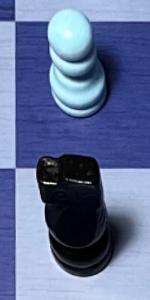
Label: Knight_Black